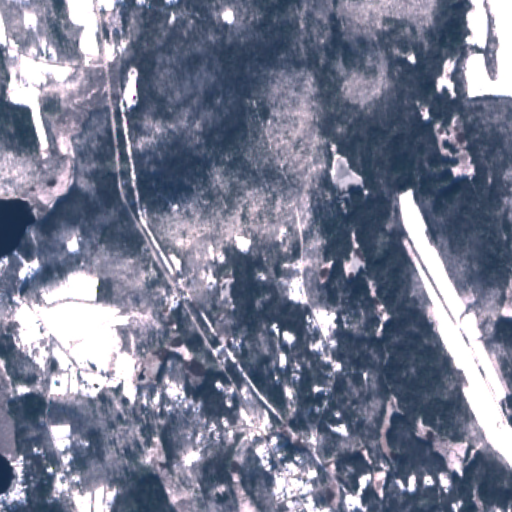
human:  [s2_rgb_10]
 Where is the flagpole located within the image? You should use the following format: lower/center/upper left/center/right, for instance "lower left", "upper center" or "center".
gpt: The flagpole is located in the center left of the image.
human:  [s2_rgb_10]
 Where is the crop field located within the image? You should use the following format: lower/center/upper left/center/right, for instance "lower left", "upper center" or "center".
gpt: There is no crop field in the image.